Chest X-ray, PA view. Patient: 21 years old, sex F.
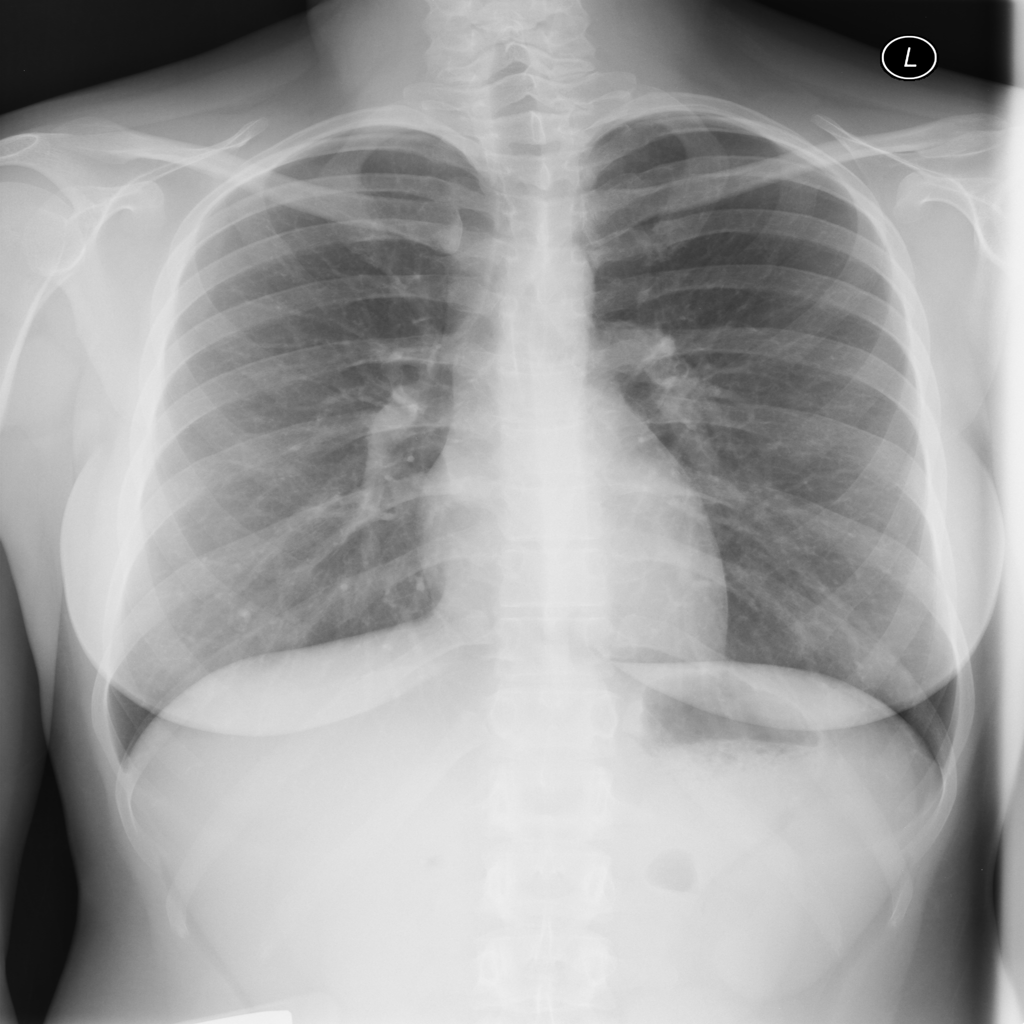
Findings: No Finding